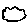
Label: cloud